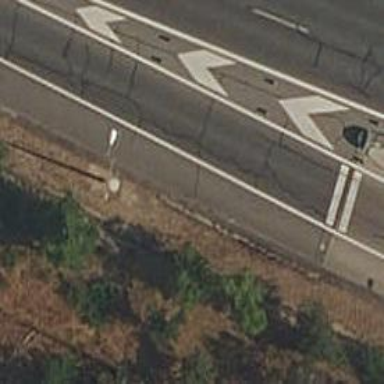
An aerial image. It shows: Asphalt motorway link.